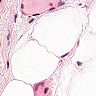
Metastatic tissue present: no